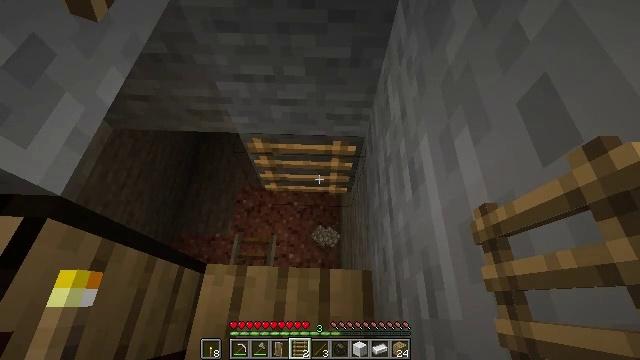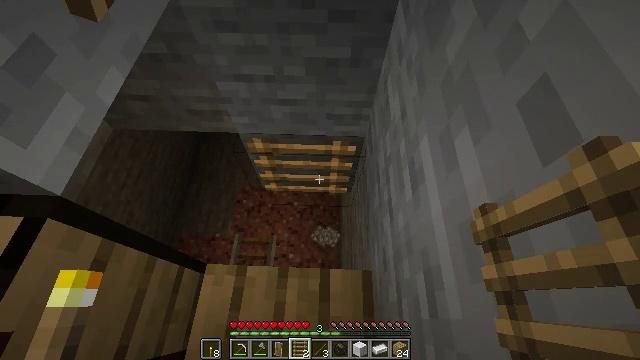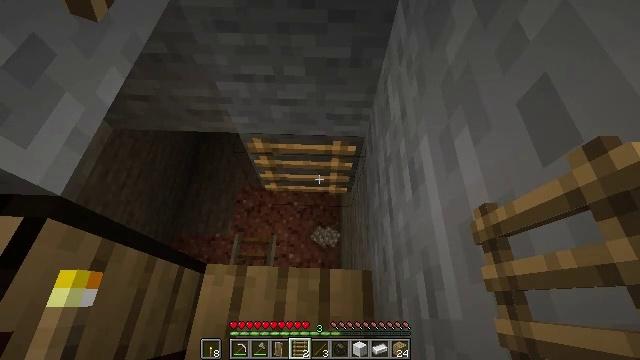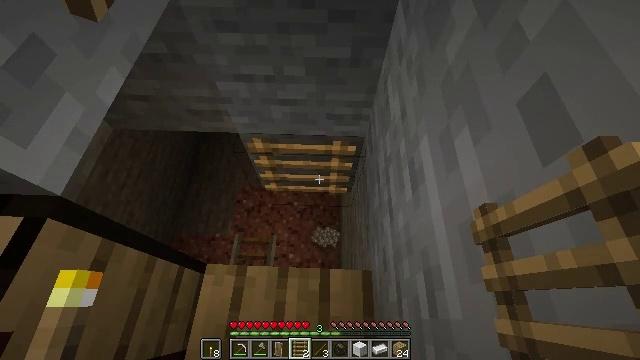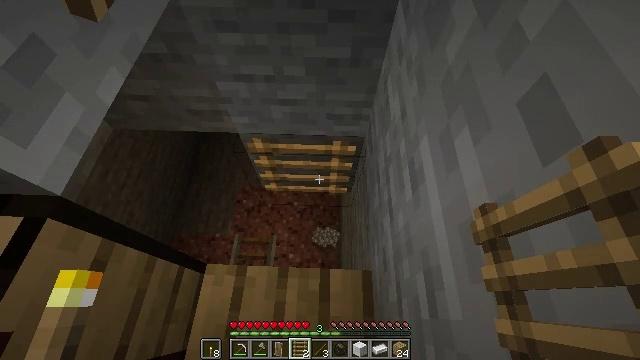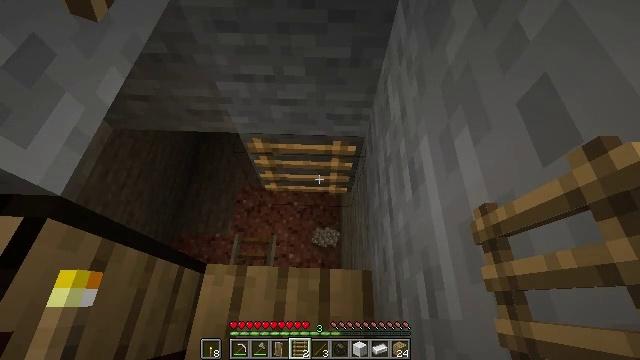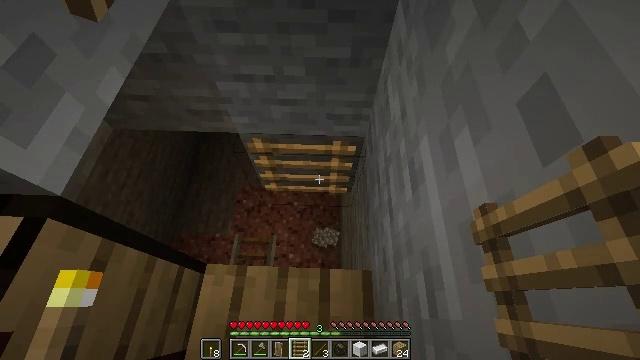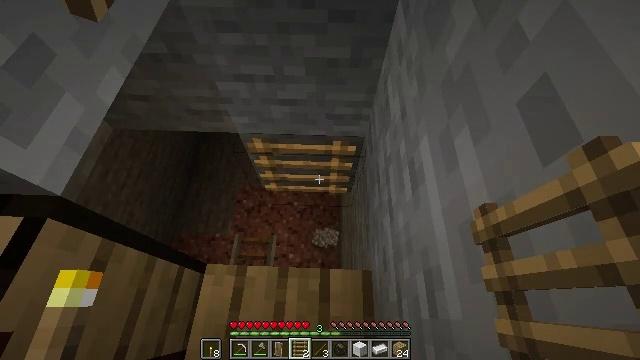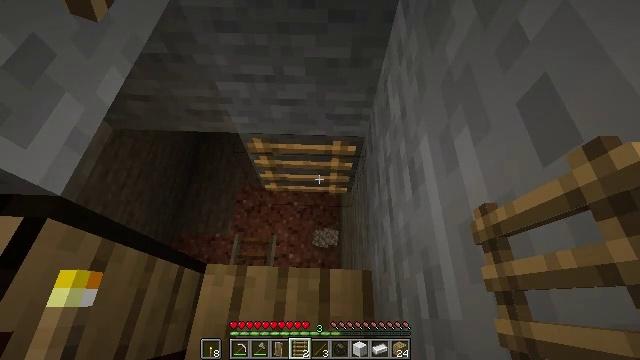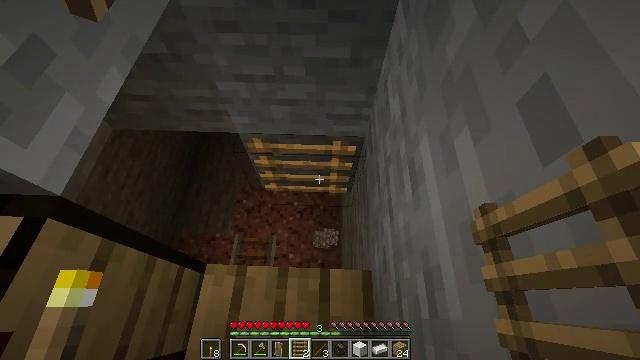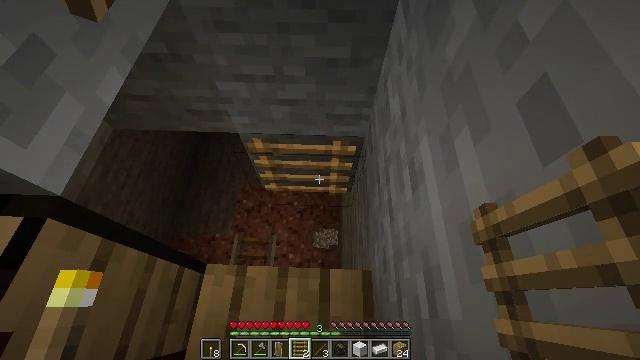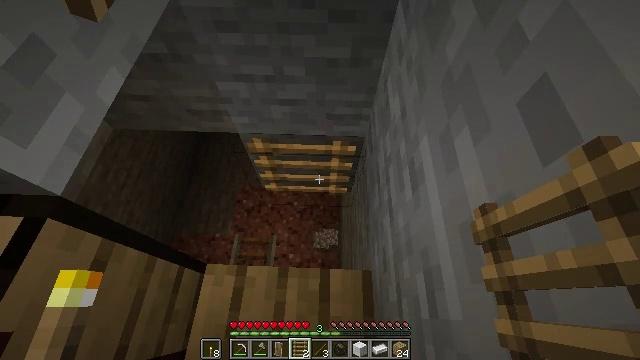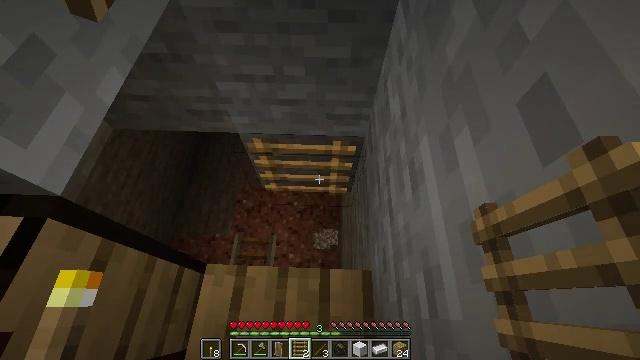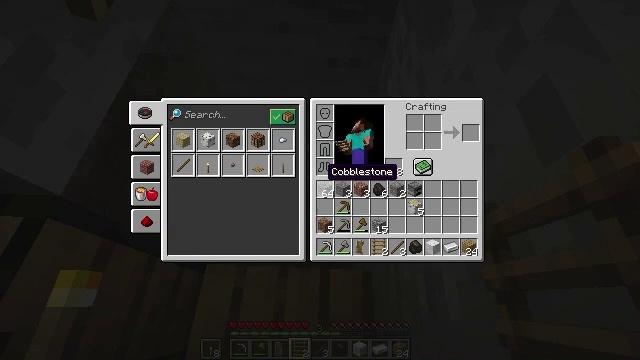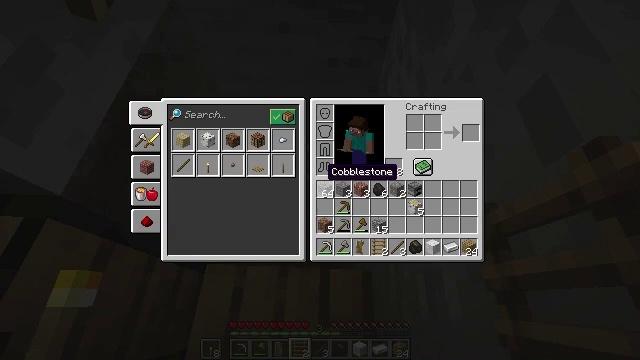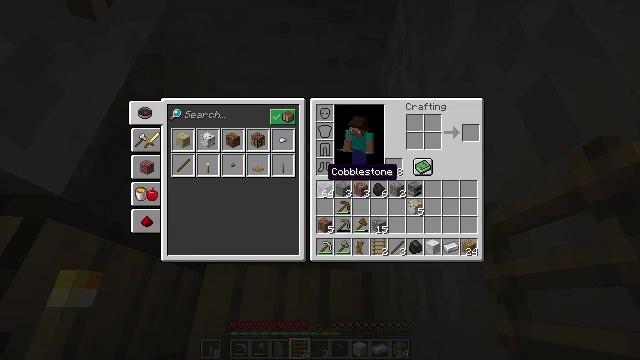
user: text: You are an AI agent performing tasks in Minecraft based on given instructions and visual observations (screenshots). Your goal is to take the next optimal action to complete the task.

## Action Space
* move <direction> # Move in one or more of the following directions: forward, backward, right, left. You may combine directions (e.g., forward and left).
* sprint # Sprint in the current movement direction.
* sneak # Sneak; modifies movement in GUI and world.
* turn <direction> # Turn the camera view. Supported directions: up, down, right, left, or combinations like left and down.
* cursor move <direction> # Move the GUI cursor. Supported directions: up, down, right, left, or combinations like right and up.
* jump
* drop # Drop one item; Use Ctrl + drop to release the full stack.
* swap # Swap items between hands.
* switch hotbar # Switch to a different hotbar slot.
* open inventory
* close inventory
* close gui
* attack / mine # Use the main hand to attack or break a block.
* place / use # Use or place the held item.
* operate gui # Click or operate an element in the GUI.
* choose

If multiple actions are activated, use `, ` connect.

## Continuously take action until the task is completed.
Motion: motion action
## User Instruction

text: Disassemble the ladder.
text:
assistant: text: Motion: no_op
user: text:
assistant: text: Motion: no_op
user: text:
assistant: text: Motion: no_op
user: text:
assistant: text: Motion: no_op
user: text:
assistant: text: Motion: no_op
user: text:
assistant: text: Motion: no_op
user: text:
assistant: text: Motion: no_op
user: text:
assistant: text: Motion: no_op
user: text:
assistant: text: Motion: no_op
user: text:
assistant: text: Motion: no_op
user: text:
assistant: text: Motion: no_op
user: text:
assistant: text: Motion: no_op
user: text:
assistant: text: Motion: open inventory
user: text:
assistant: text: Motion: open inventory
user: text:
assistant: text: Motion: open inventory
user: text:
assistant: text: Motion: open inventory
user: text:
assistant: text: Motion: no_op
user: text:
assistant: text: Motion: no_op
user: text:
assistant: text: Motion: no_op
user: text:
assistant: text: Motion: no_op
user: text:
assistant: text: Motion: no_op
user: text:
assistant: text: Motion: no_op
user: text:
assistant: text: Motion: cursor move down
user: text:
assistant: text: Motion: cursor move down
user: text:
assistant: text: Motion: cursor move down
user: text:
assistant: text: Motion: no_op
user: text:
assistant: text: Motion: no_op
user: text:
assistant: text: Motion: no_op
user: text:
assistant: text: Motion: no_op
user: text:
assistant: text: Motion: no_op